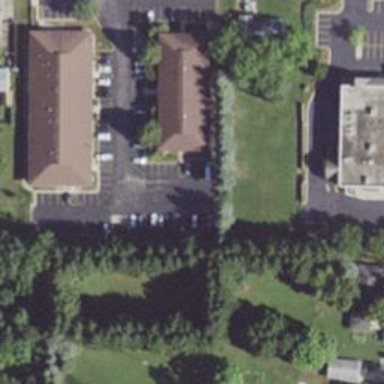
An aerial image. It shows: Healthcare clinic is depicted in the image.